Question: I have an image that I want to use as a document background, and place on top of it a canvas element.
The reason is that the background is large (2048x1024) and if I place it inside the canvas it will be redrawn on every frame wasting resources.
'''
<div id="container">
<image class = "img1" src = "./assets/game.jpg" id= "backk"/>
<canvas id="canvas" width="1366" height="1024">No Canvas support!</canvas>
</div>
container {
position: relative;
width:100%;
margin : auto;
}
canvas{
display:block;
margin: auto;
position: absolute;
top: 0;
left: 0;
z-index:1;
}
img1{
position: absolute;
top: 0;
left: 0;
z-index:0;
}
'''
Using the above markup, what should my CSS be in order to get the result seen also in the following picture:

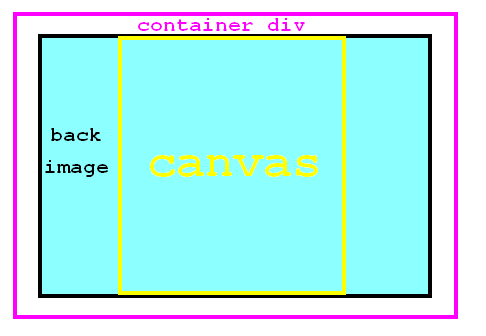
Answer: Solution with absolute positions:
'''
#container {
border: 2px solid red;
width: 350px; height: 250px;
position: relative;
padding: 10px;
}
#container .img1 {
position: absolute;
width: 350px; height: 250px;
}
#container #canvas {
position: absolute;
outline: 2px solid black;
top: 10px; left: 60px;
}
'''
'''
<div id="container">
<image class="img1" src="https://placeholdit.imgix.net/~text?txtsize=63&bg=FF6347&txtclr=ffffff&txt=Image-1&w=350&h=250" id="back"/>
<canvas id="canvas" width="250" height="250">No Canvas support!</canvas></div>
'''
You can also achieve this without absolute positions using 'margin: 0 auto',
or 'display: inline-block' and 'text-align:center', or with flex positions, or with 'transform: translate(...)'
Ex:
'''
#container {
border: 2px solid red;
width: 350px; height: 250px;
position: relative;
padding: 10px;
}
#container .img1 {
display: block;
width: 350px; height: 250px;
}
#container #canvas {
outline: 2px solid black;
transform: translate(50px, -250px);
}
'''